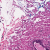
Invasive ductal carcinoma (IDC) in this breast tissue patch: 0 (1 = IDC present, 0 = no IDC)